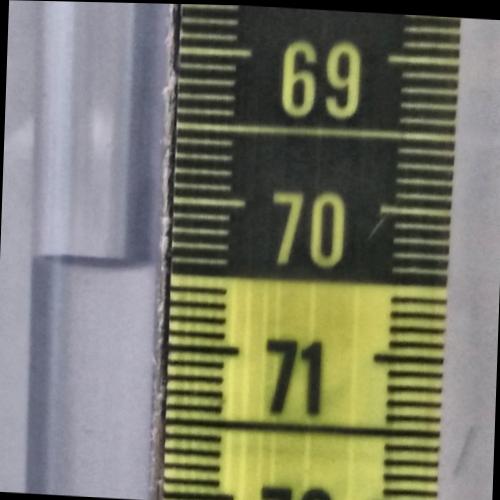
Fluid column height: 70.4 cm